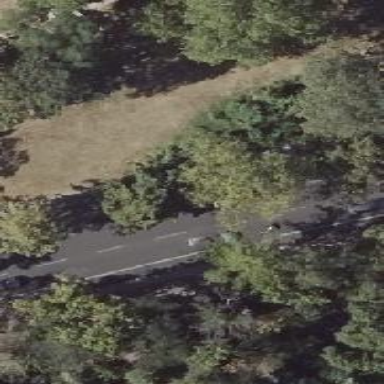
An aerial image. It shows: Tertiary road with asphalt surface. There are separate sidewalks and exclusive lanes for cyclists on both sides.